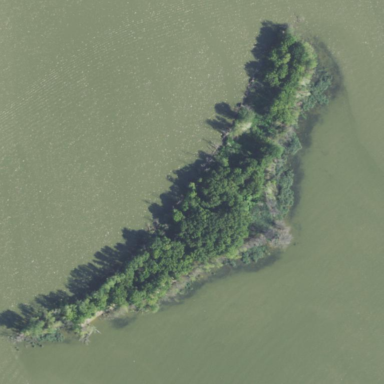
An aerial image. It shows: Islet.